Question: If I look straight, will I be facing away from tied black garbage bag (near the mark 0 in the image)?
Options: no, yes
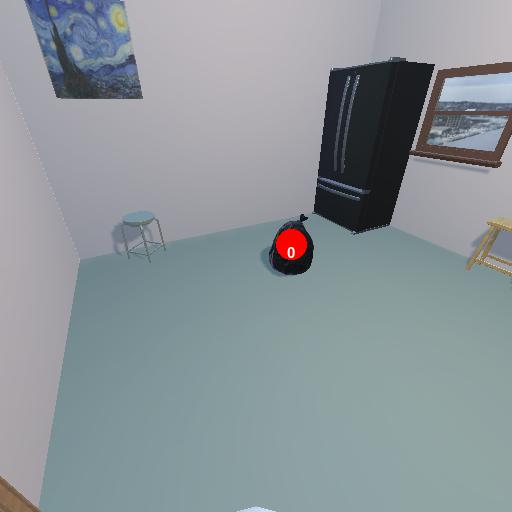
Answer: no